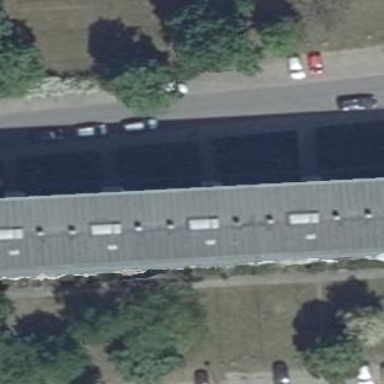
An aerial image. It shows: Apartment building with flat gray roof made of tar paper. The building is painted in antique white.